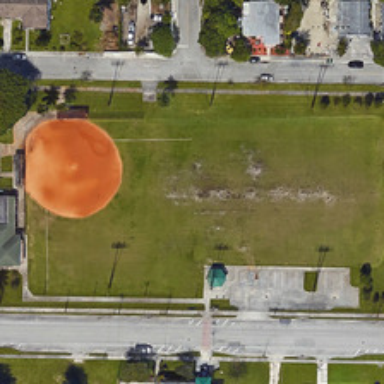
A rectangular piece of green grass .